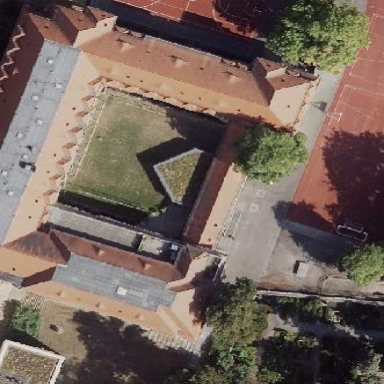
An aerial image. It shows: School.